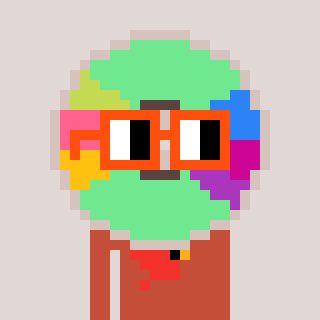
a pixel art character with square orange glasses, a cd-shaped head and a rust-colored body on a warm background